Question: I tried publishing an app using <URL> library. When validating the app for App Store review i have the following warning:

Any idea what can be done about it? Is it safe to publish anyway?
EDIT: fixed the library name, hadn't put the right one...
EDIT2: the first link was the right one actually
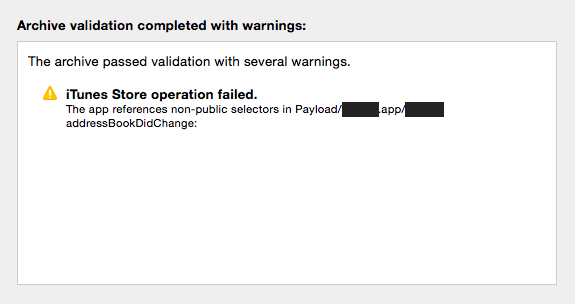
Answer: From what I understand, you're not using a private API, but you've got a function with the same name as a private API.
To be safe, just change your function's name. This will avoid any complications that might arise. You can do this really quickly using Xcode's find and replace mechanism.